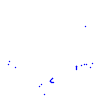
Particle: proton